【题型】解答题　【知识点】平面几何　【难度】easy
我们经常会采用不同方法对某物体进行测量，请测量下列灯杆 \( AB \) 的长。

\vspace{1em}

(1) 如图1所示，将一个测角仪放置在距离灯杆 \( AB \) 底部 \( a \) 米的点 \( D \) 处，测角仪高为 \( b \) 米，从 \( C \) 点测得 \( A \) 点的仰角为 \( \alpha \)，求灯杆 \( AB \) 的高度。（用含 \( a \)，\( b \)，\( \alpha \) 的代数式表示）

\vspace{1em}

(2) 我国古代数学家赵爽利用影子对物体进行测量的方法，在至今仍有借鉴意义图2所示，现将一高度为2米的木杆 \( CG \) 放在灯杆 \( AB \) 前，测得其影长 \( CH \) 为1米，再将木杆沿着 \( BC \) 方向移动1.8米至 \( DE \) 的位置，此时测得其影长 \( DF \) 为3米，求灯杆 \( AB \) 的高度。
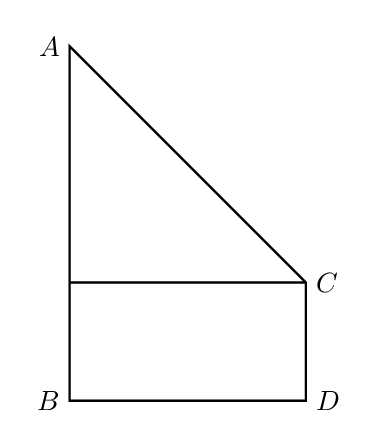
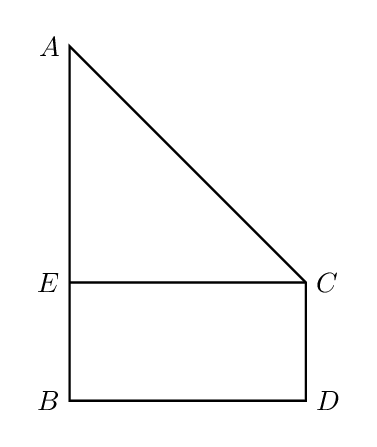
【解答】
【答案】(1) \( a\tan\alpha + b \) 米

(2) 3.8 米

\vspace{1em}

【分析】(1) 由题意得 \( BD=a \)，\( CD=b \)，\( \angle ACE=\alpha \)，根据四边形 \( CDBE \) 为矩形，得到 \( BE=CD=b \)，\( BD=CE=a \)，在 \( \text{Rt}\triangle ACE \) 中，由正切函数 \( \tan\alpha = \frac{AE}{CE} \)，即可得到 \( AB \) 的高度；

(2) 根据 \( AB \parallel ED \)，得到 \( \triangle ABF \sim \triangle EDF \)，根据相似三角形的对应边成比例得到 \( \frac{ED}{DF} = \frac{AB}{BF} \)，又根据 \( AB \parallel GC \)，得出 \( \triangle ABH \sim \triangle GCH \)，根据相似三角形的对应边成比例得到 \( \frac{AB}{BH} = \frac{GC}{CH} \)，联立得到二元一次方程组解之即可得；

\vspace{1em}

【详解】(1) 解：如图

由题意得 \( BD=a \)，\( CD=b \)，\( \angle ACE=\alpha \)

\( \angle B = \angle D = \angle CEB = 90^\circ \)

\( \therefore \) 四边形 \( CDBE \) 为矩形，

则 \( BE=CD=b \)，\( BD=CE=a \)，

在 \( \text{Rt}\triangle ACE \) 中，\( \tan\alpha = \frac{AE}{CE} \)，

得 \( AE = CE =CE\times \tan\alpha = a\tan\alpha \)

而 \( AB = AE + BE \)，

故 \( AB = a\tan\alpha + b \)

答：灯杆 \( AB \) 的高度为 \( a\tan\alpha + b \) 米

\vspace{1em}

(2) 由题意可得，\( AB \parallel GC \parallel ED \)，\( GC=ED=2 \)，\( CH=1 \)，\( DF=3 \)，\( CD=1.8 \)

由于 \( AB \parallel ED \)，

\( \therefore \triangle ABF \sim \triangle EDF \)，

此时 \( \frac{ED}{DF} = \frac{AB}{BF} \)
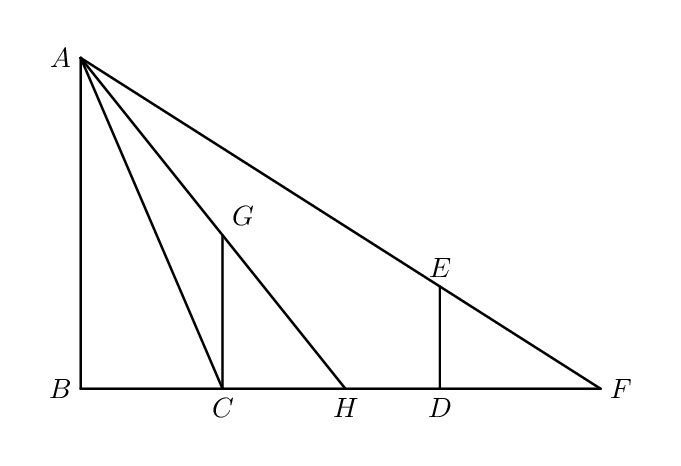